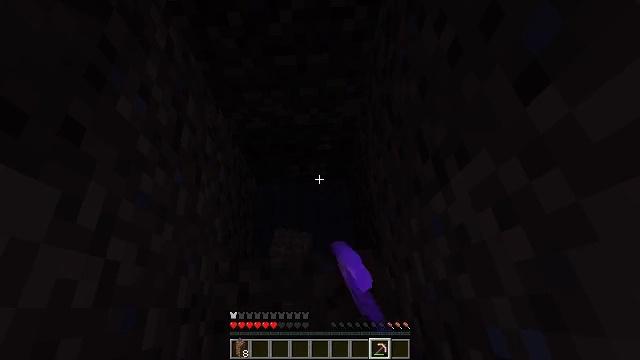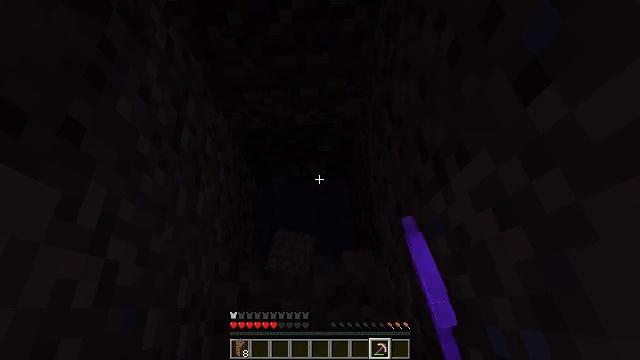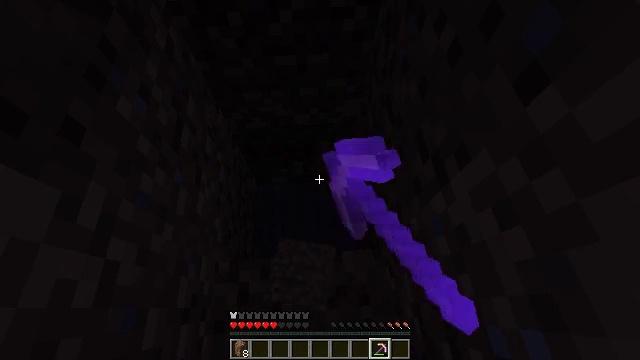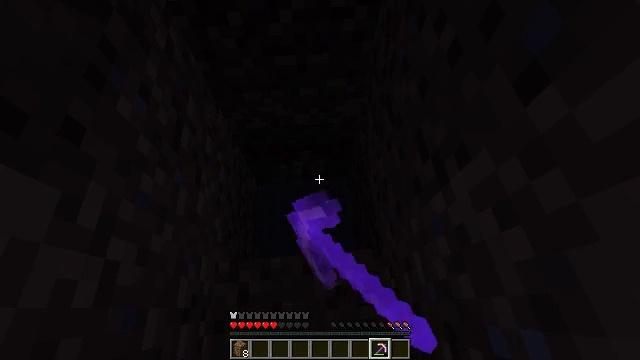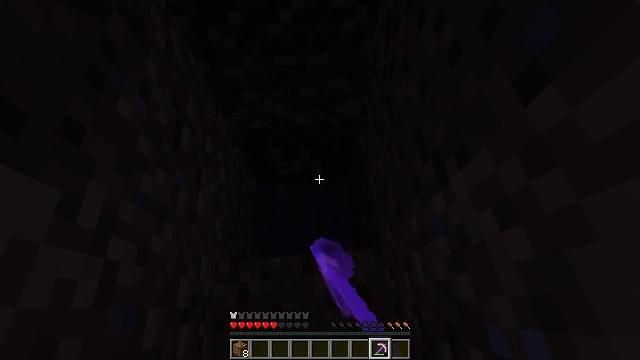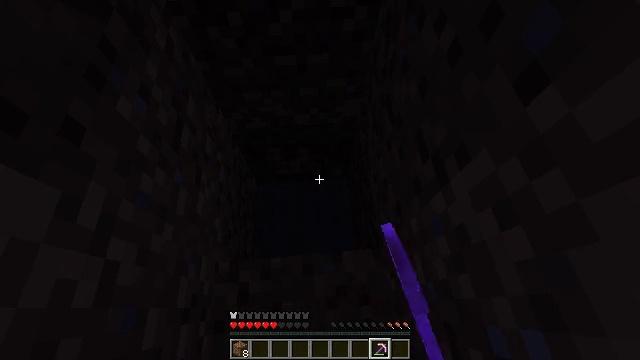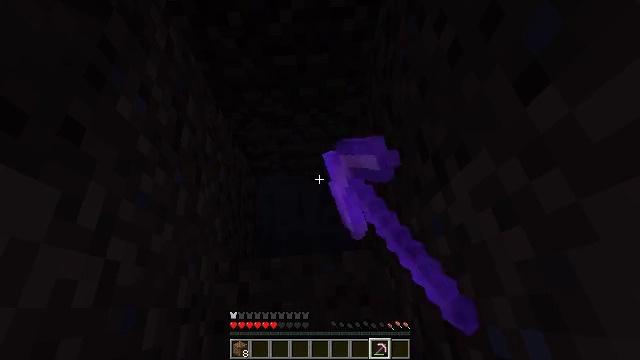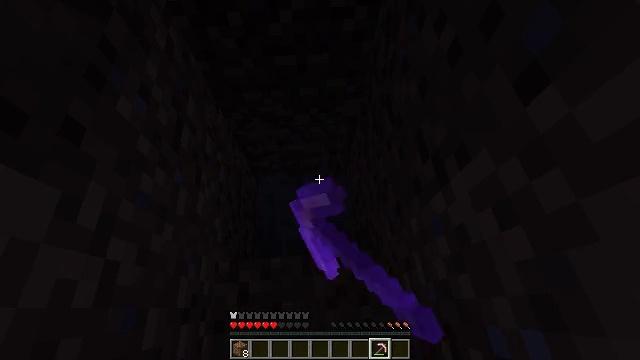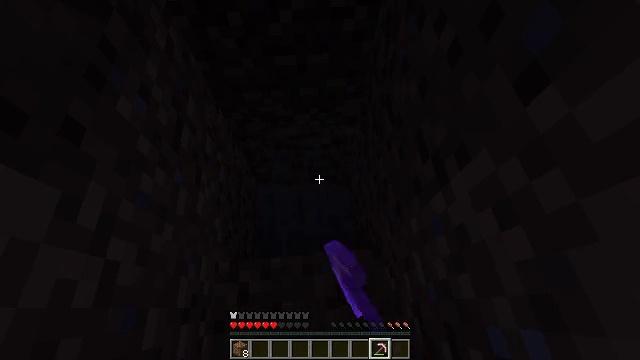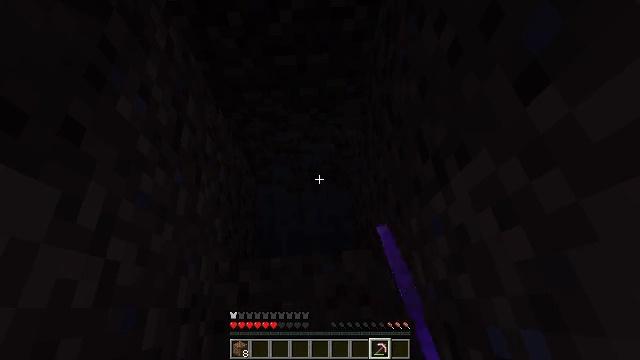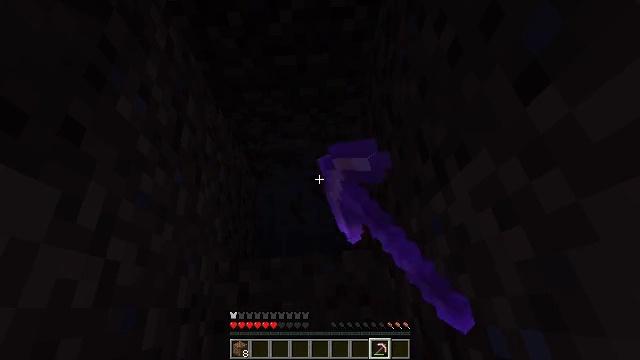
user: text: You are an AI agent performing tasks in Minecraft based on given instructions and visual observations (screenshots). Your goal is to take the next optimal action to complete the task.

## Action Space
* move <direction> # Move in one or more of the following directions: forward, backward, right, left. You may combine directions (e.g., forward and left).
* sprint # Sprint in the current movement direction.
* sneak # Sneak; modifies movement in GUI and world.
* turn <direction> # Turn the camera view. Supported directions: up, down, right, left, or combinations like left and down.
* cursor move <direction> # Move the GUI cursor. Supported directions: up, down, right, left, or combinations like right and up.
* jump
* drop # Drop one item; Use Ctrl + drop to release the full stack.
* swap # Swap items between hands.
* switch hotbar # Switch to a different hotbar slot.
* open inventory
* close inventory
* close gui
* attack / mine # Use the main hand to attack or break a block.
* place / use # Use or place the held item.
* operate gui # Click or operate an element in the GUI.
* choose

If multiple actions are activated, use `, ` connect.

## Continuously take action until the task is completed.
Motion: motion action
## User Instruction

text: Mine dirt from the ground.
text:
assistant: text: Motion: attack / mine
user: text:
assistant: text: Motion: attack / mine
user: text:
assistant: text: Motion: attack / mine
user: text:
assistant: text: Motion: attack / mine
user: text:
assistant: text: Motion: attack / mine
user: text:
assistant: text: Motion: attack / mine
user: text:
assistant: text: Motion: attack / mine
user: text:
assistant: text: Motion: attack / mine
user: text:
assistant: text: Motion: attack / mine
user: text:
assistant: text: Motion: attack / mine
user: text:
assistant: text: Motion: attack / mine